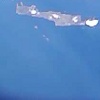
Label: water